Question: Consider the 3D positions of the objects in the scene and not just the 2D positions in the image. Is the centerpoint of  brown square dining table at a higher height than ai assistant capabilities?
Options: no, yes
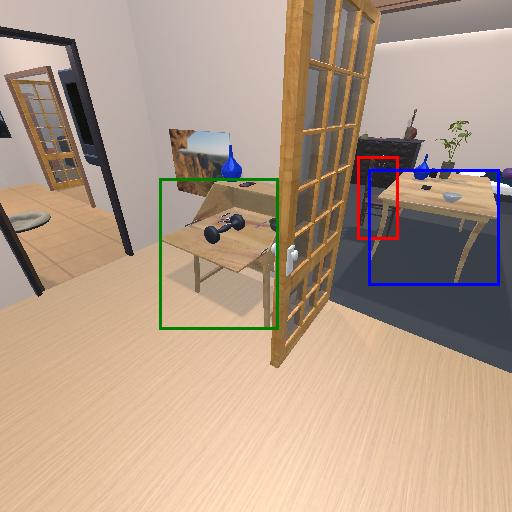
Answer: no